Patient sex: F
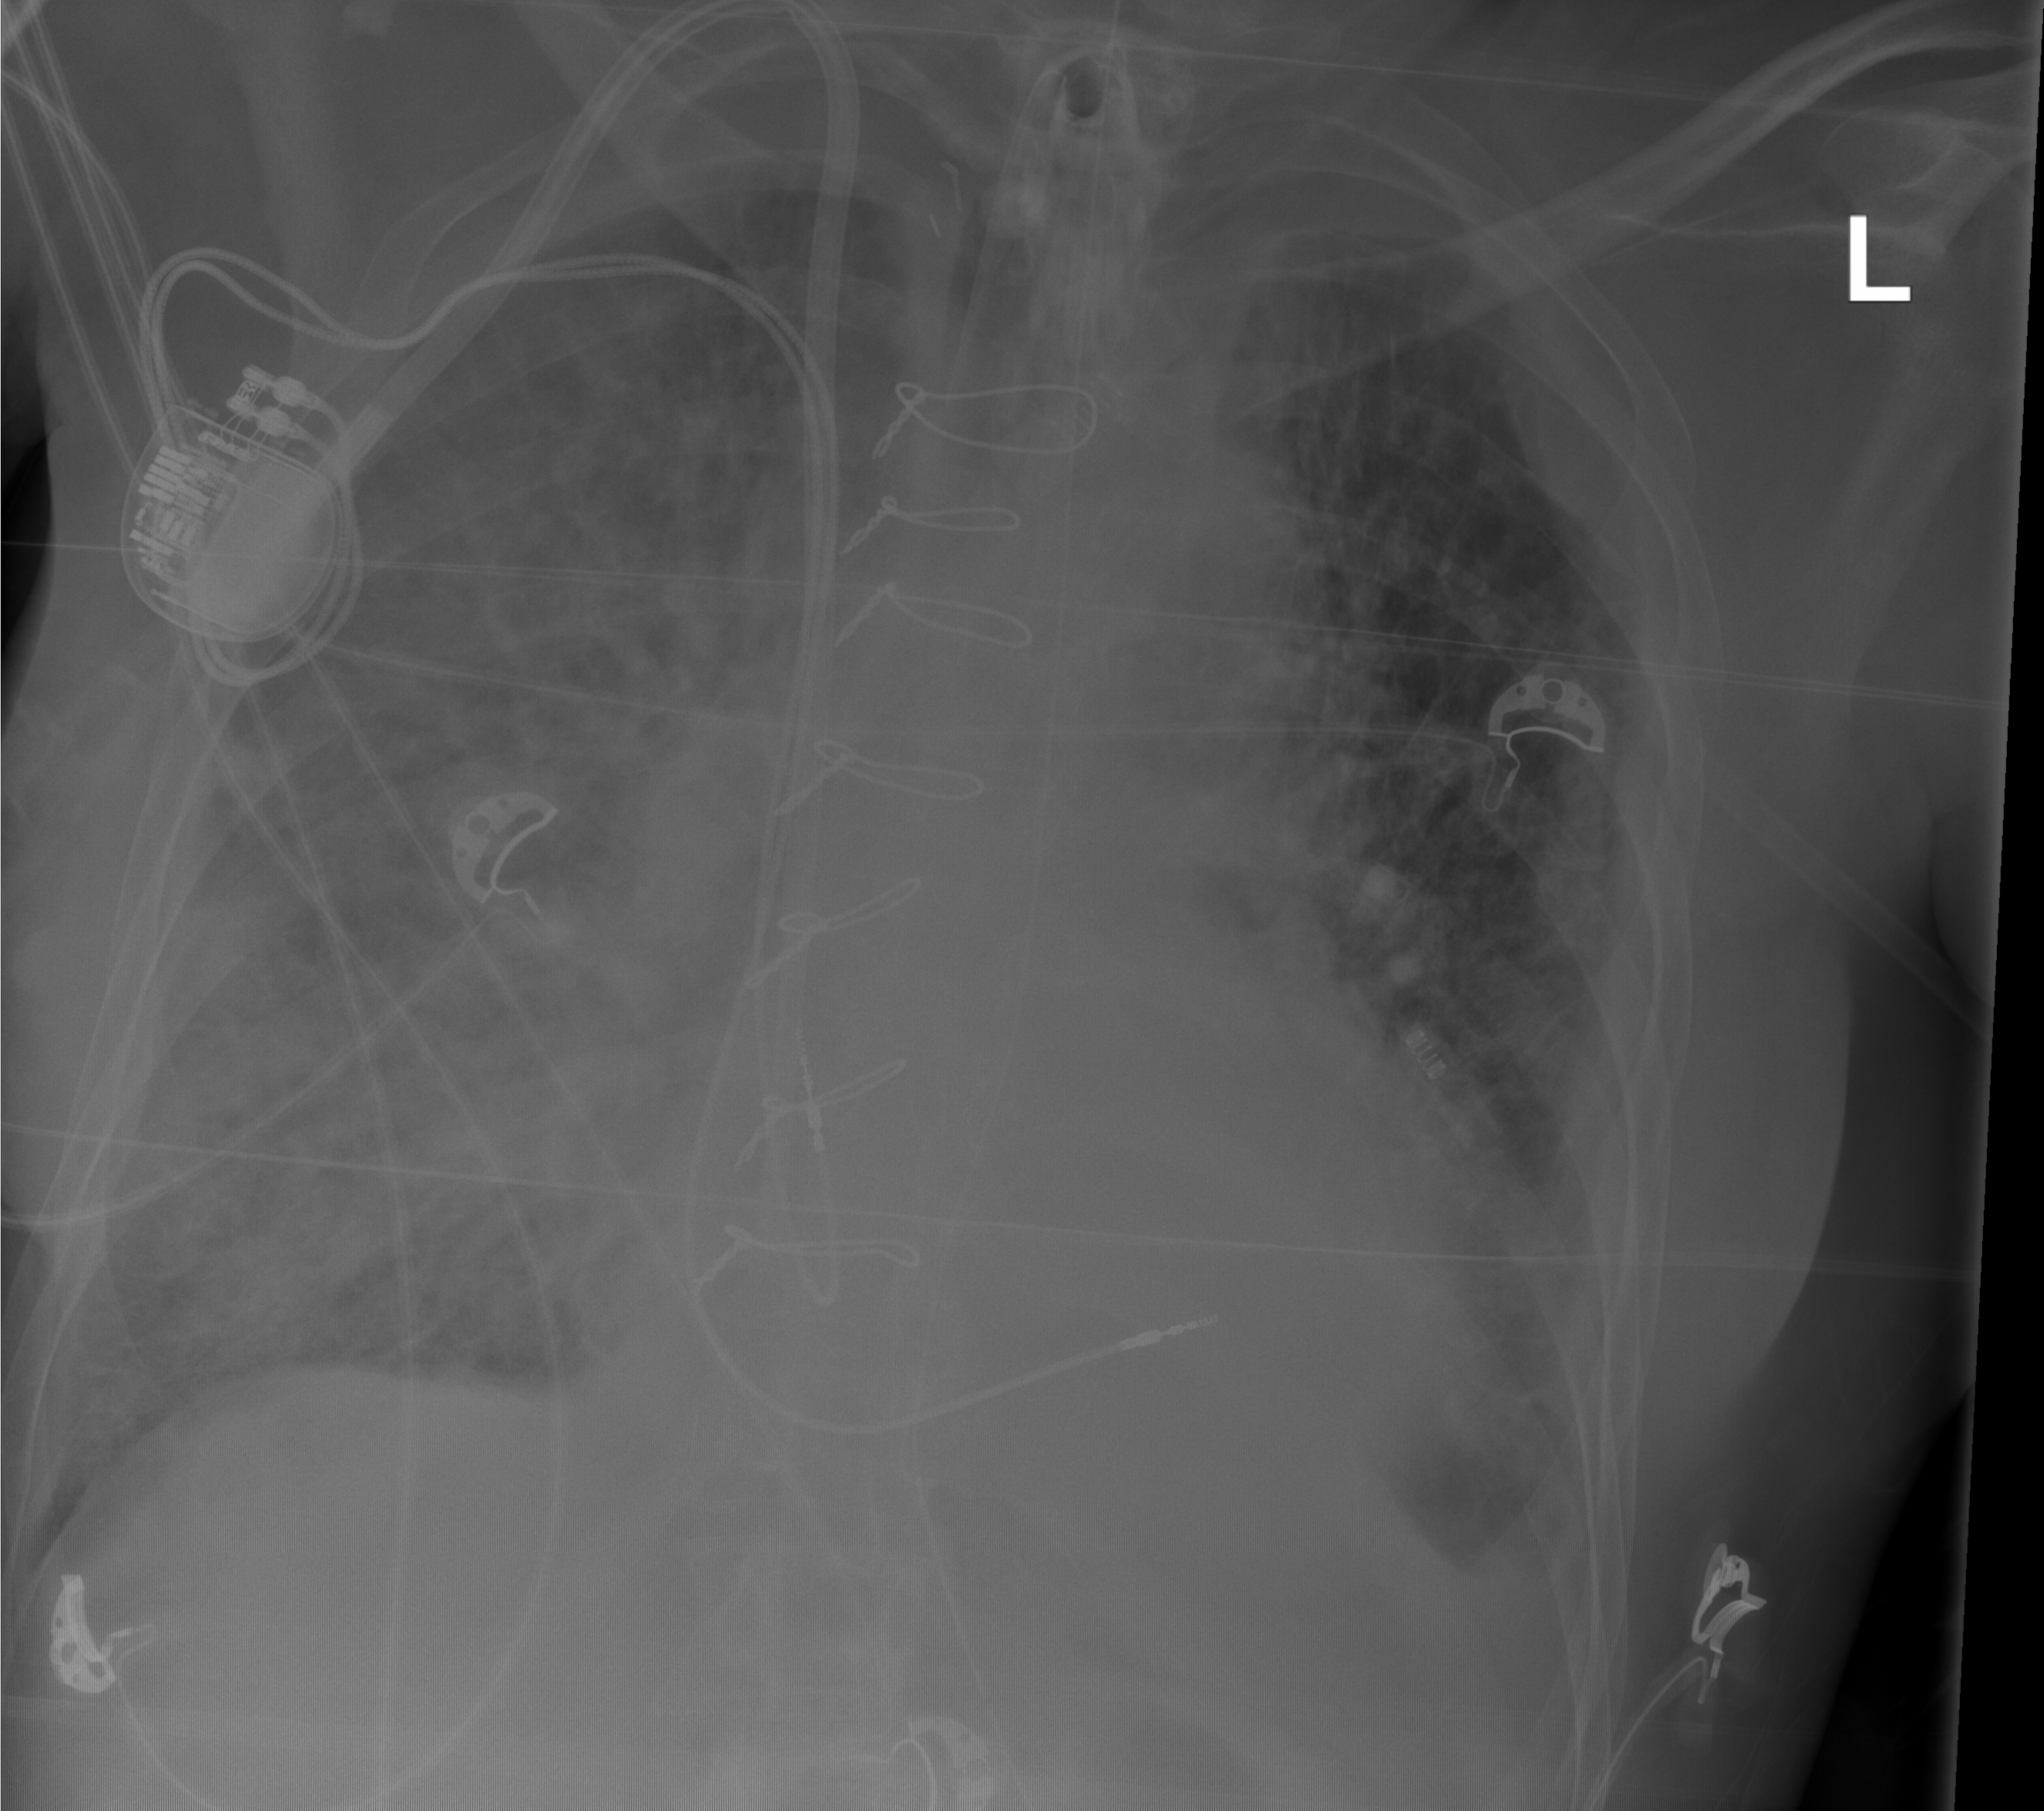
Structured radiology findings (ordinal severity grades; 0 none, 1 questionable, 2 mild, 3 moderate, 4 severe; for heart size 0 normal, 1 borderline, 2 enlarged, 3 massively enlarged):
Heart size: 0
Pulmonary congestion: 2
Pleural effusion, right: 0
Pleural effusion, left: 2
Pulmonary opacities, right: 4
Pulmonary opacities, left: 3
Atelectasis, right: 2
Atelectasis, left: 2